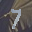
Label: 7